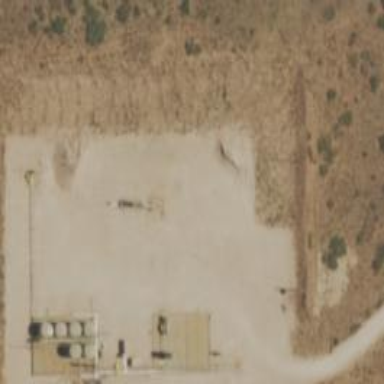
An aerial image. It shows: Petroleum well that is man-made.